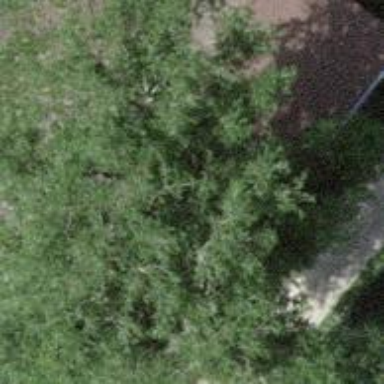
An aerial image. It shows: Deciduous tree with broadleaved leaves.